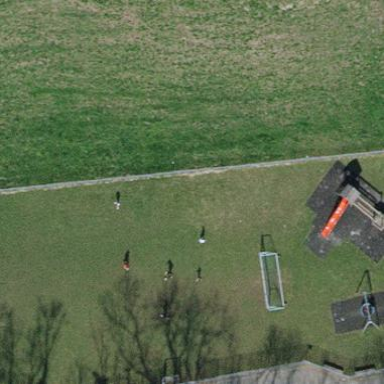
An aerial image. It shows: Soccer pitch for outdoor sports and leisure activities.